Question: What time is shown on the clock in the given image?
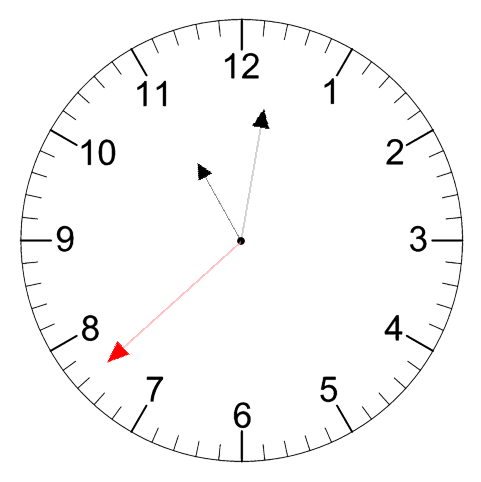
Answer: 11:01:38